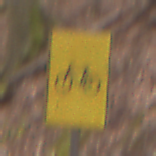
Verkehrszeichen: RadverkehrOhnePfeilsymbol
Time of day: Midday
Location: Outdoor (Nature)
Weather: Overcast
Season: Autumn
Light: Natural